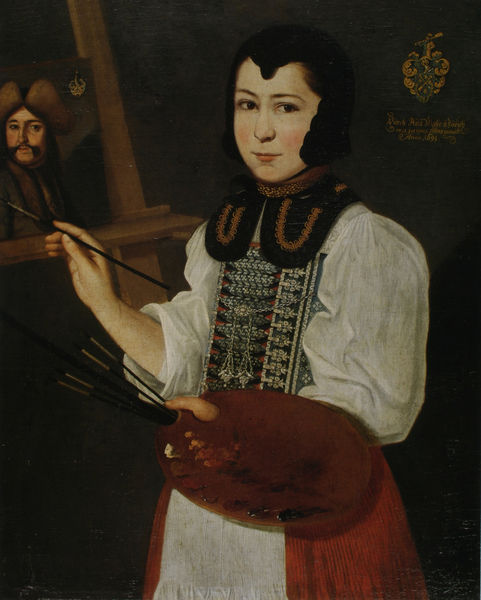
Titel: Selbstporträt mit zwölf Jahren
Künstler: Anna Waser
Standort: Zürich
Institution: Kunsthaus
Schlagwörter: dunkel, gemälde, hand, mann, schurz, weiß, menschen, mädchen, braun, brust, daumen, finger, frau, grau, holz, hut, kleid, schmuck, schwarz, skizze, blick, rot, haube, malerei, muster, rock, bart, jung, schnurrbart, arm, bluse, falten, gesicht, inkarnat, kragen, mensch, pelz, ärmel, bild, bildnis, portrait, porträt, öl, gold, haare, stickerei, stoff, vater, krone, locken, potrait, rouge, lächeln, schürze, schrift, wangen, mieder, farben, kette, farbe, staffage, oil, lady, painting, woman, ernst, inschrift, maler, malerin, staffelei, wange, kniestück, selbstporträt, jugend, text, ketten, selbstbildnis, leinwand, kunst, künstlerin, malen, palette, pinsel, aufschrift, tracht, wappen, girl, plissee, malstock, stafflei, stafelei, pluderärmel, dirndl, person, latz, leibchen, pallette, artist, easel, painter, farbpalette, borten, paint, handhaltung, russin, kragne, porträtieren, männerporträt, roter rock, schmuch, smock, paintbrush, weisß